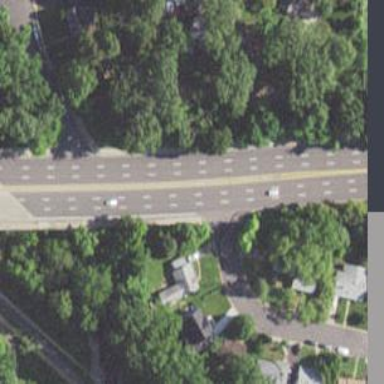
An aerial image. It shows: Expressway with asphalt surface classified as trunk highway.